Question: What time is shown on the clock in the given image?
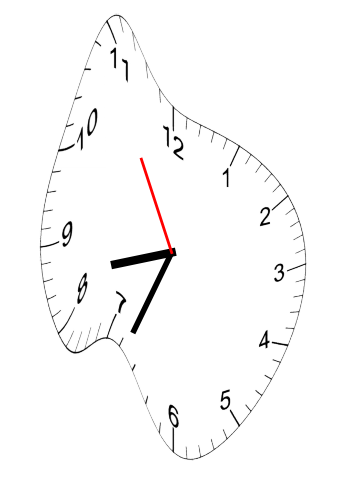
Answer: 08:33:55